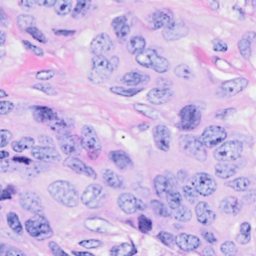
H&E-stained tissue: Breast